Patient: sex F, age 60
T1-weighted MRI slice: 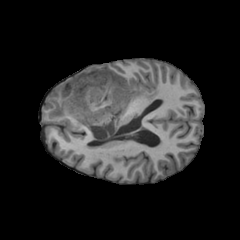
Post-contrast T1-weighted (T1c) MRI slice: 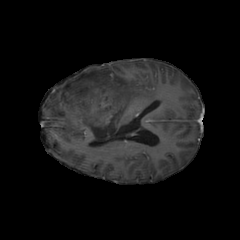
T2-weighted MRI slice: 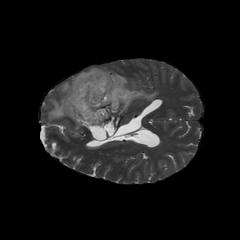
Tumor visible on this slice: yes
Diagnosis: Astrocytoma, IDH-mutant
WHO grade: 3